Interaction volume radius: 5 \u00c5
Interaction volume height: 20 \u00c5
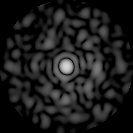
Disorder parameter: 0.871